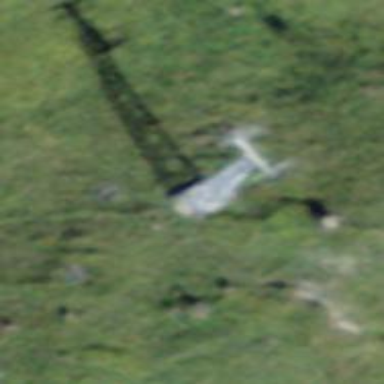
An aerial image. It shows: Pylon for aerialway.